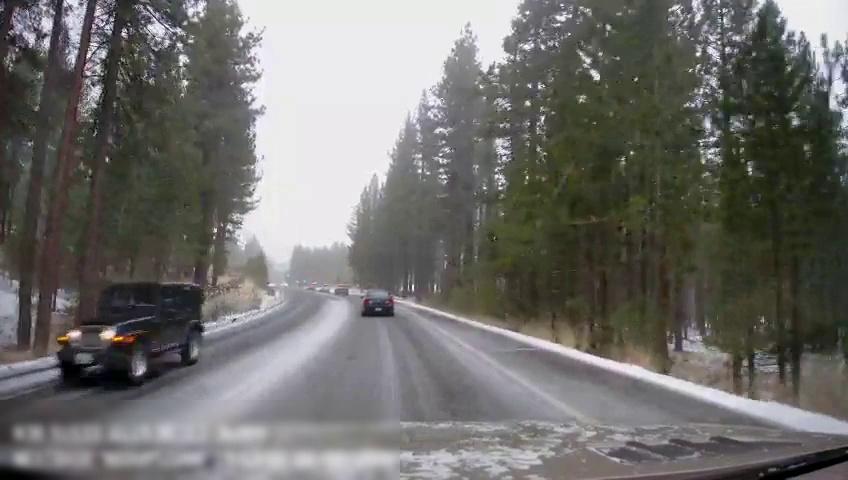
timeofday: Day
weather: Snowy
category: Drivable Space
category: Vehicles | SUV
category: Vehicles | Car
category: Vehicles | Car
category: Lanes | Opposite Lane
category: Lanes | Opposite Lane
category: Lanes | Current Lane